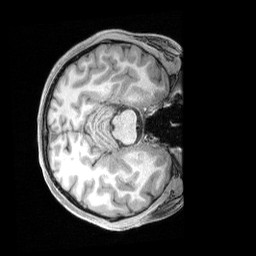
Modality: T1w
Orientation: axial
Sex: female
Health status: ill
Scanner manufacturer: siemens
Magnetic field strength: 3 T
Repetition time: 2.4 s
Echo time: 0.00201 s